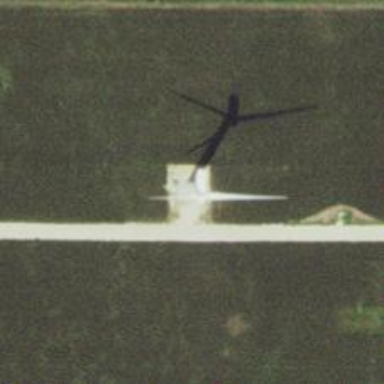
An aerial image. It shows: Wind generator powered by horizontal-axis wind turbine.